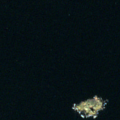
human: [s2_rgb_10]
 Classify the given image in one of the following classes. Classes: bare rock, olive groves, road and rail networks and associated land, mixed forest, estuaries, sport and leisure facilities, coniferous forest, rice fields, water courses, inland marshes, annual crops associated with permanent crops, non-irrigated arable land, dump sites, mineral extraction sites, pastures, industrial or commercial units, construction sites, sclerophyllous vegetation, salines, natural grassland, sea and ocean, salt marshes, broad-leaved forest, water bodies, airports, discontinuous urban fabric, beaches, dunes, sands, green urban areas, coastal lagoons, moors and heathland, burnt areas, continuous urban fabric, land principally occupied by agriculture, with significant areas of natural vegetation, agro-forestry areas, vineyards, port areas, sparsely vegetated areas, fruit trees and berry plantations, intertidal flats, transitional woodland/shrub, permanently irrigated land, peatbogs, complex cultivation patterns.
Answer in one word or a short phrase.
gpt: sea and ocean